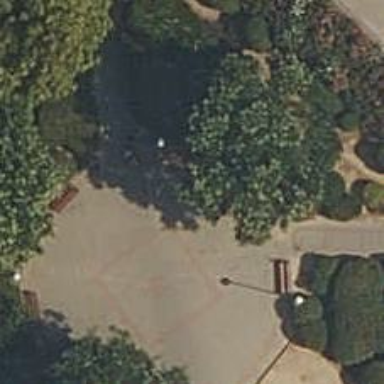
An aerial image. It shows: Outdoor seating area for leisure.